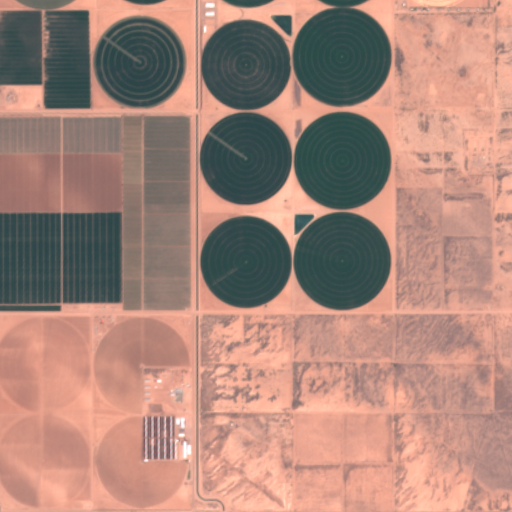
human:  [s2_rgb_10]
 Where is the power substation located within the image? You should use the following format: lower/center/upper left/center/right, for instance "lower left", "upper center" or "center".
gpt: The power substation is located in the lower left of the image.
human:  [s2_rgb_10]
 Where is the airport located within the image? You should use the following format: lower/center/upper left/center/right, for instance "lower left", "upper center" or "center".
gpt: There is no airport in the image.